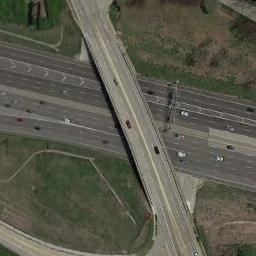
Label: overpass